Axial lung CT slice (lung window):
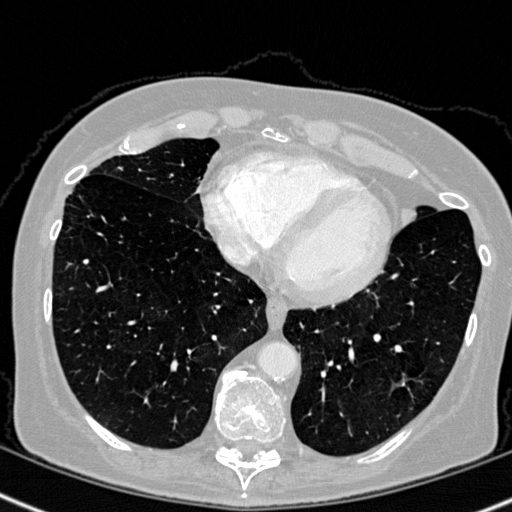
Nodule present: no